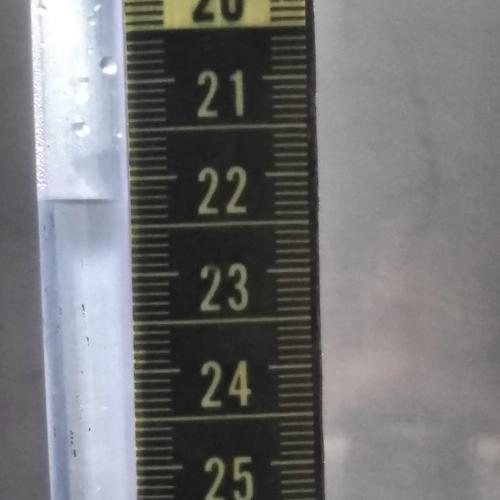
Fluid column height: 22.2 cm